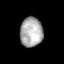
Tissue: lung
Cell type: Myeloid cells
Senescence score: 0.5805
Nuclear area (px): 667
Mean DAPI intensity: 169.234